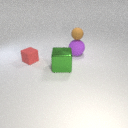
small red rubber cube in front of large purple rubber sphere